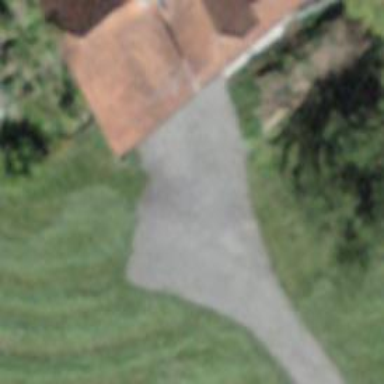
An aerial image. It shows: Turning circle on the road.